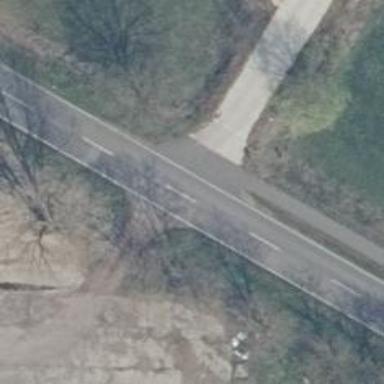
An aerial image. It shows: Cycleway.